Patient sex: M
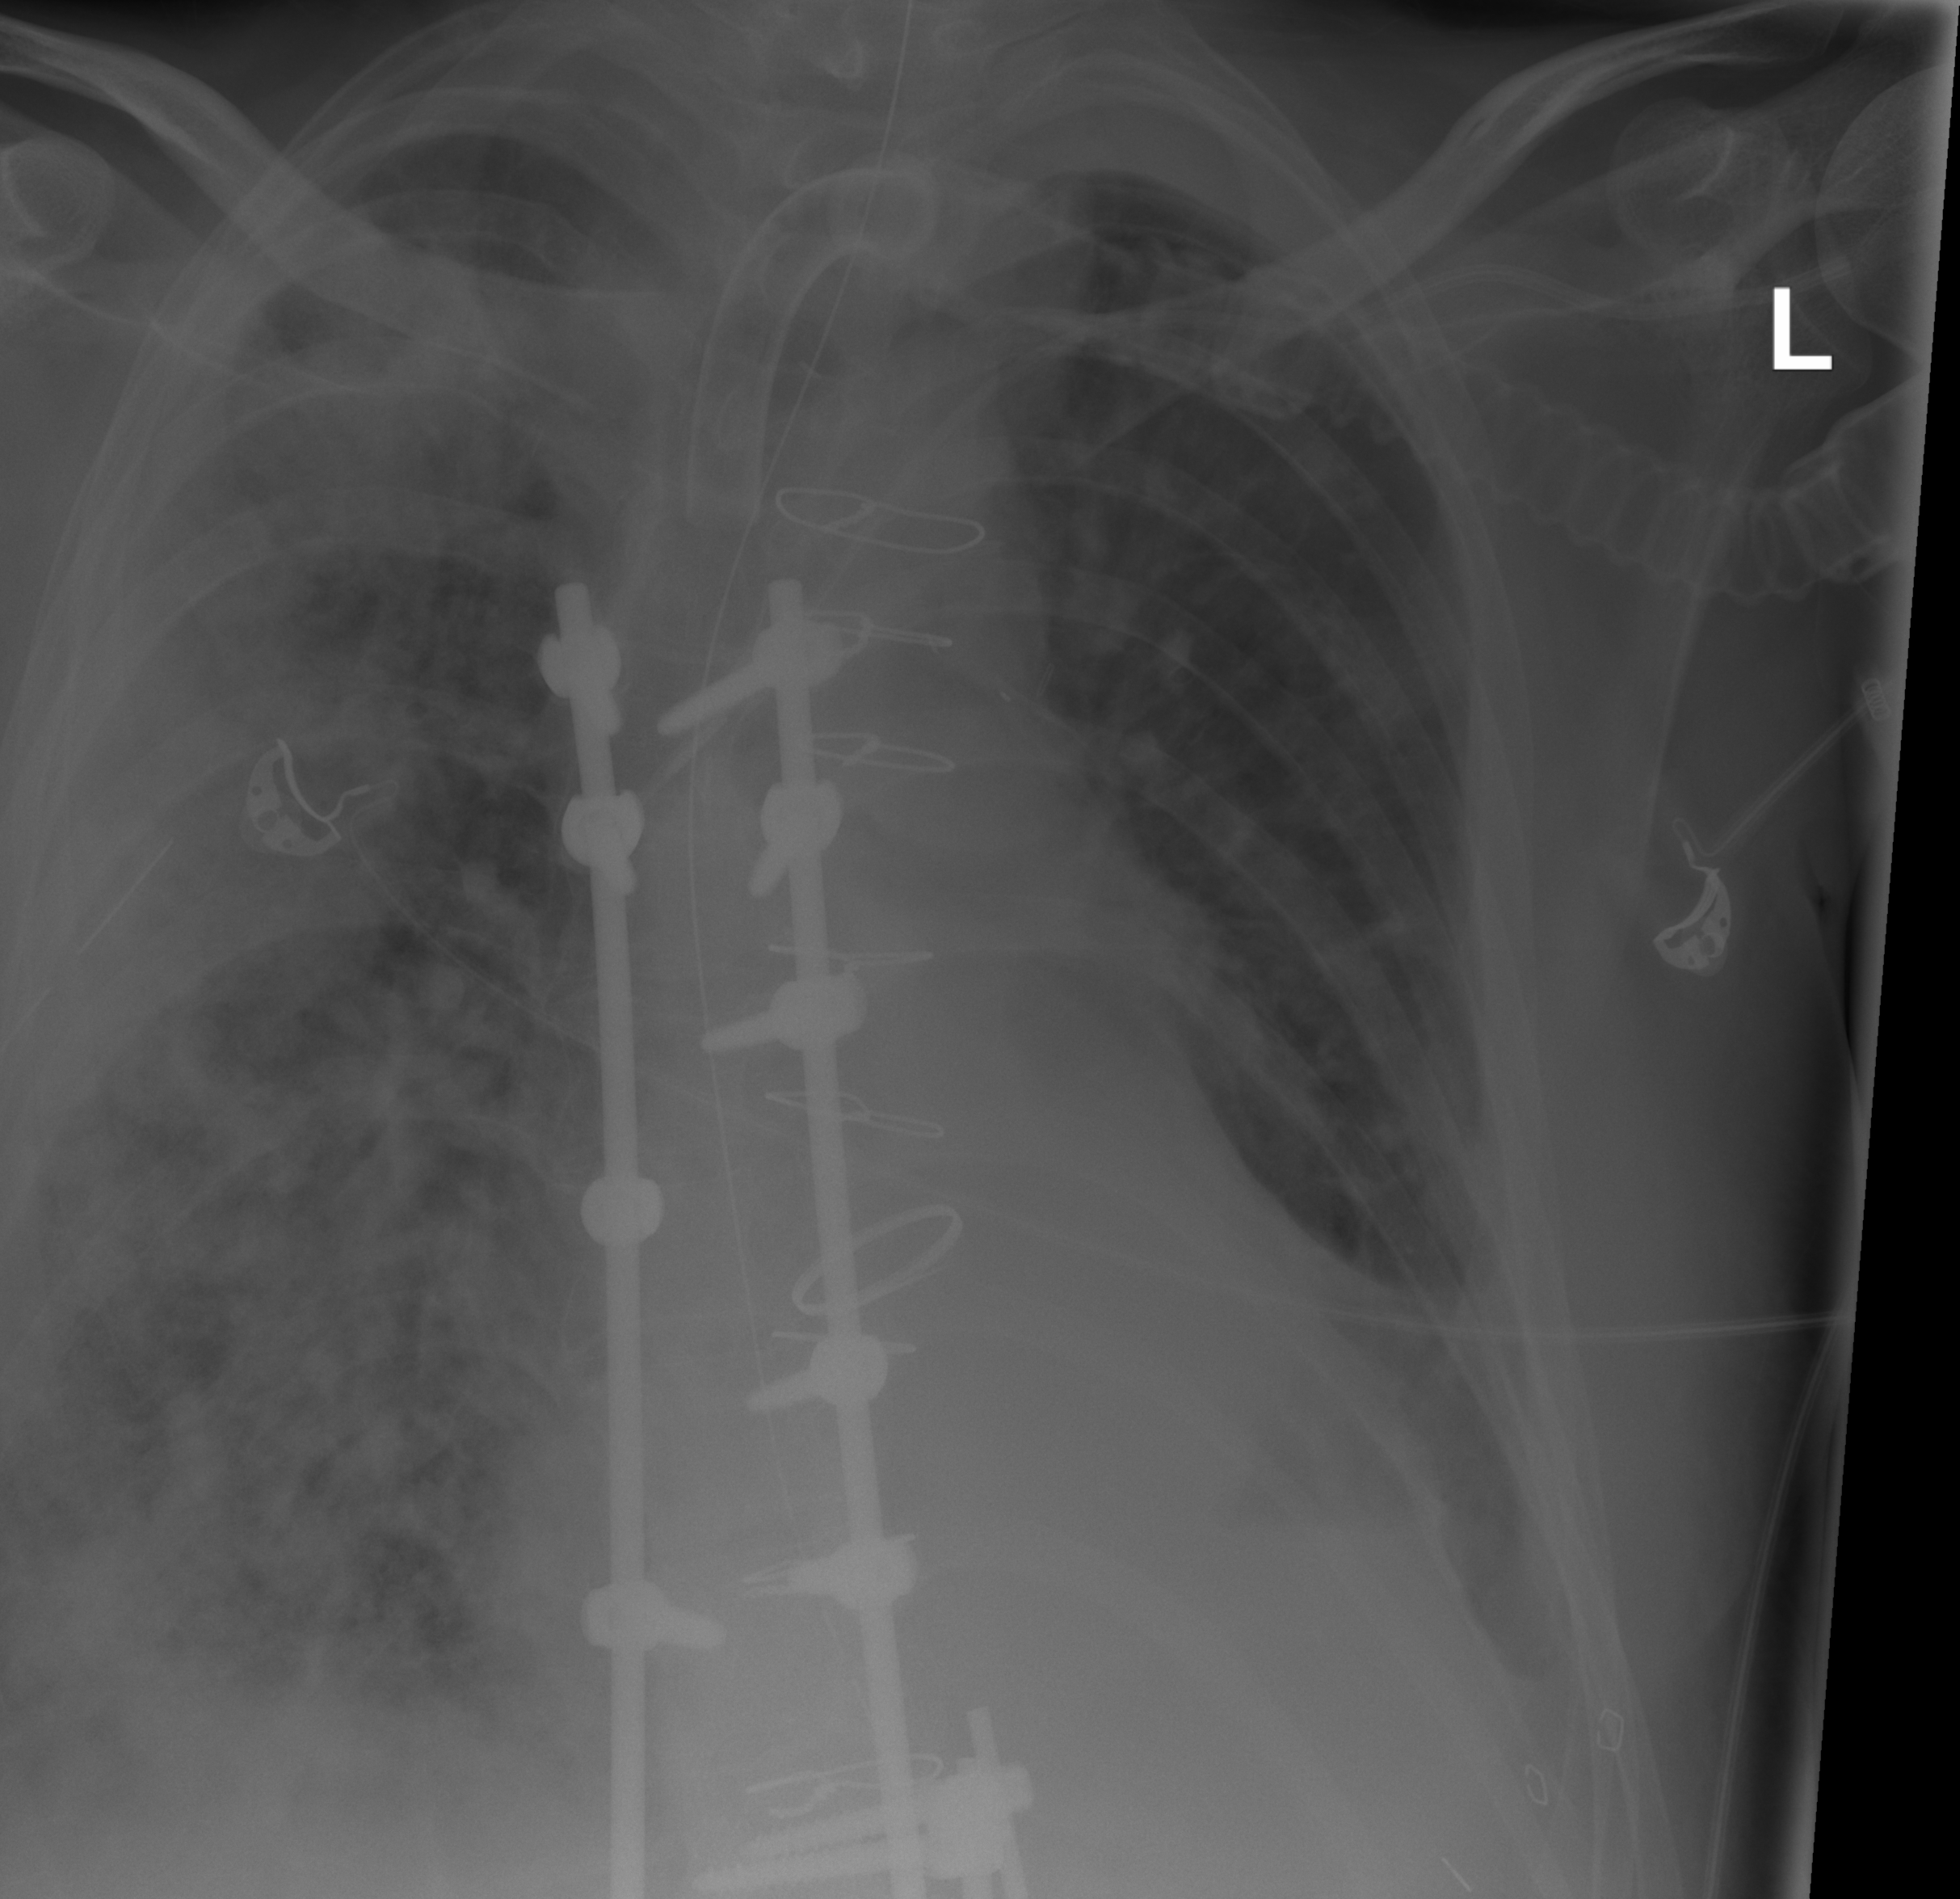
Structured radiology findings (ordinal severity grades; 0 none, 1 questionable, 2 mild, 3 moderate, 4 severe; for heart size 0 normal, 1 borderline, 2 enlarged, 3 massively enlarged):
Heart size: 1
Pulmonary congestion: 2
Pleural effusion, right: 2
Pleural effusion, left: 2
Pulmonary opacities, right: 3
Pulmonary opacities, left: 0
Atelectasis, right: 2
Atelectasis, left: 2